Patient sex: M
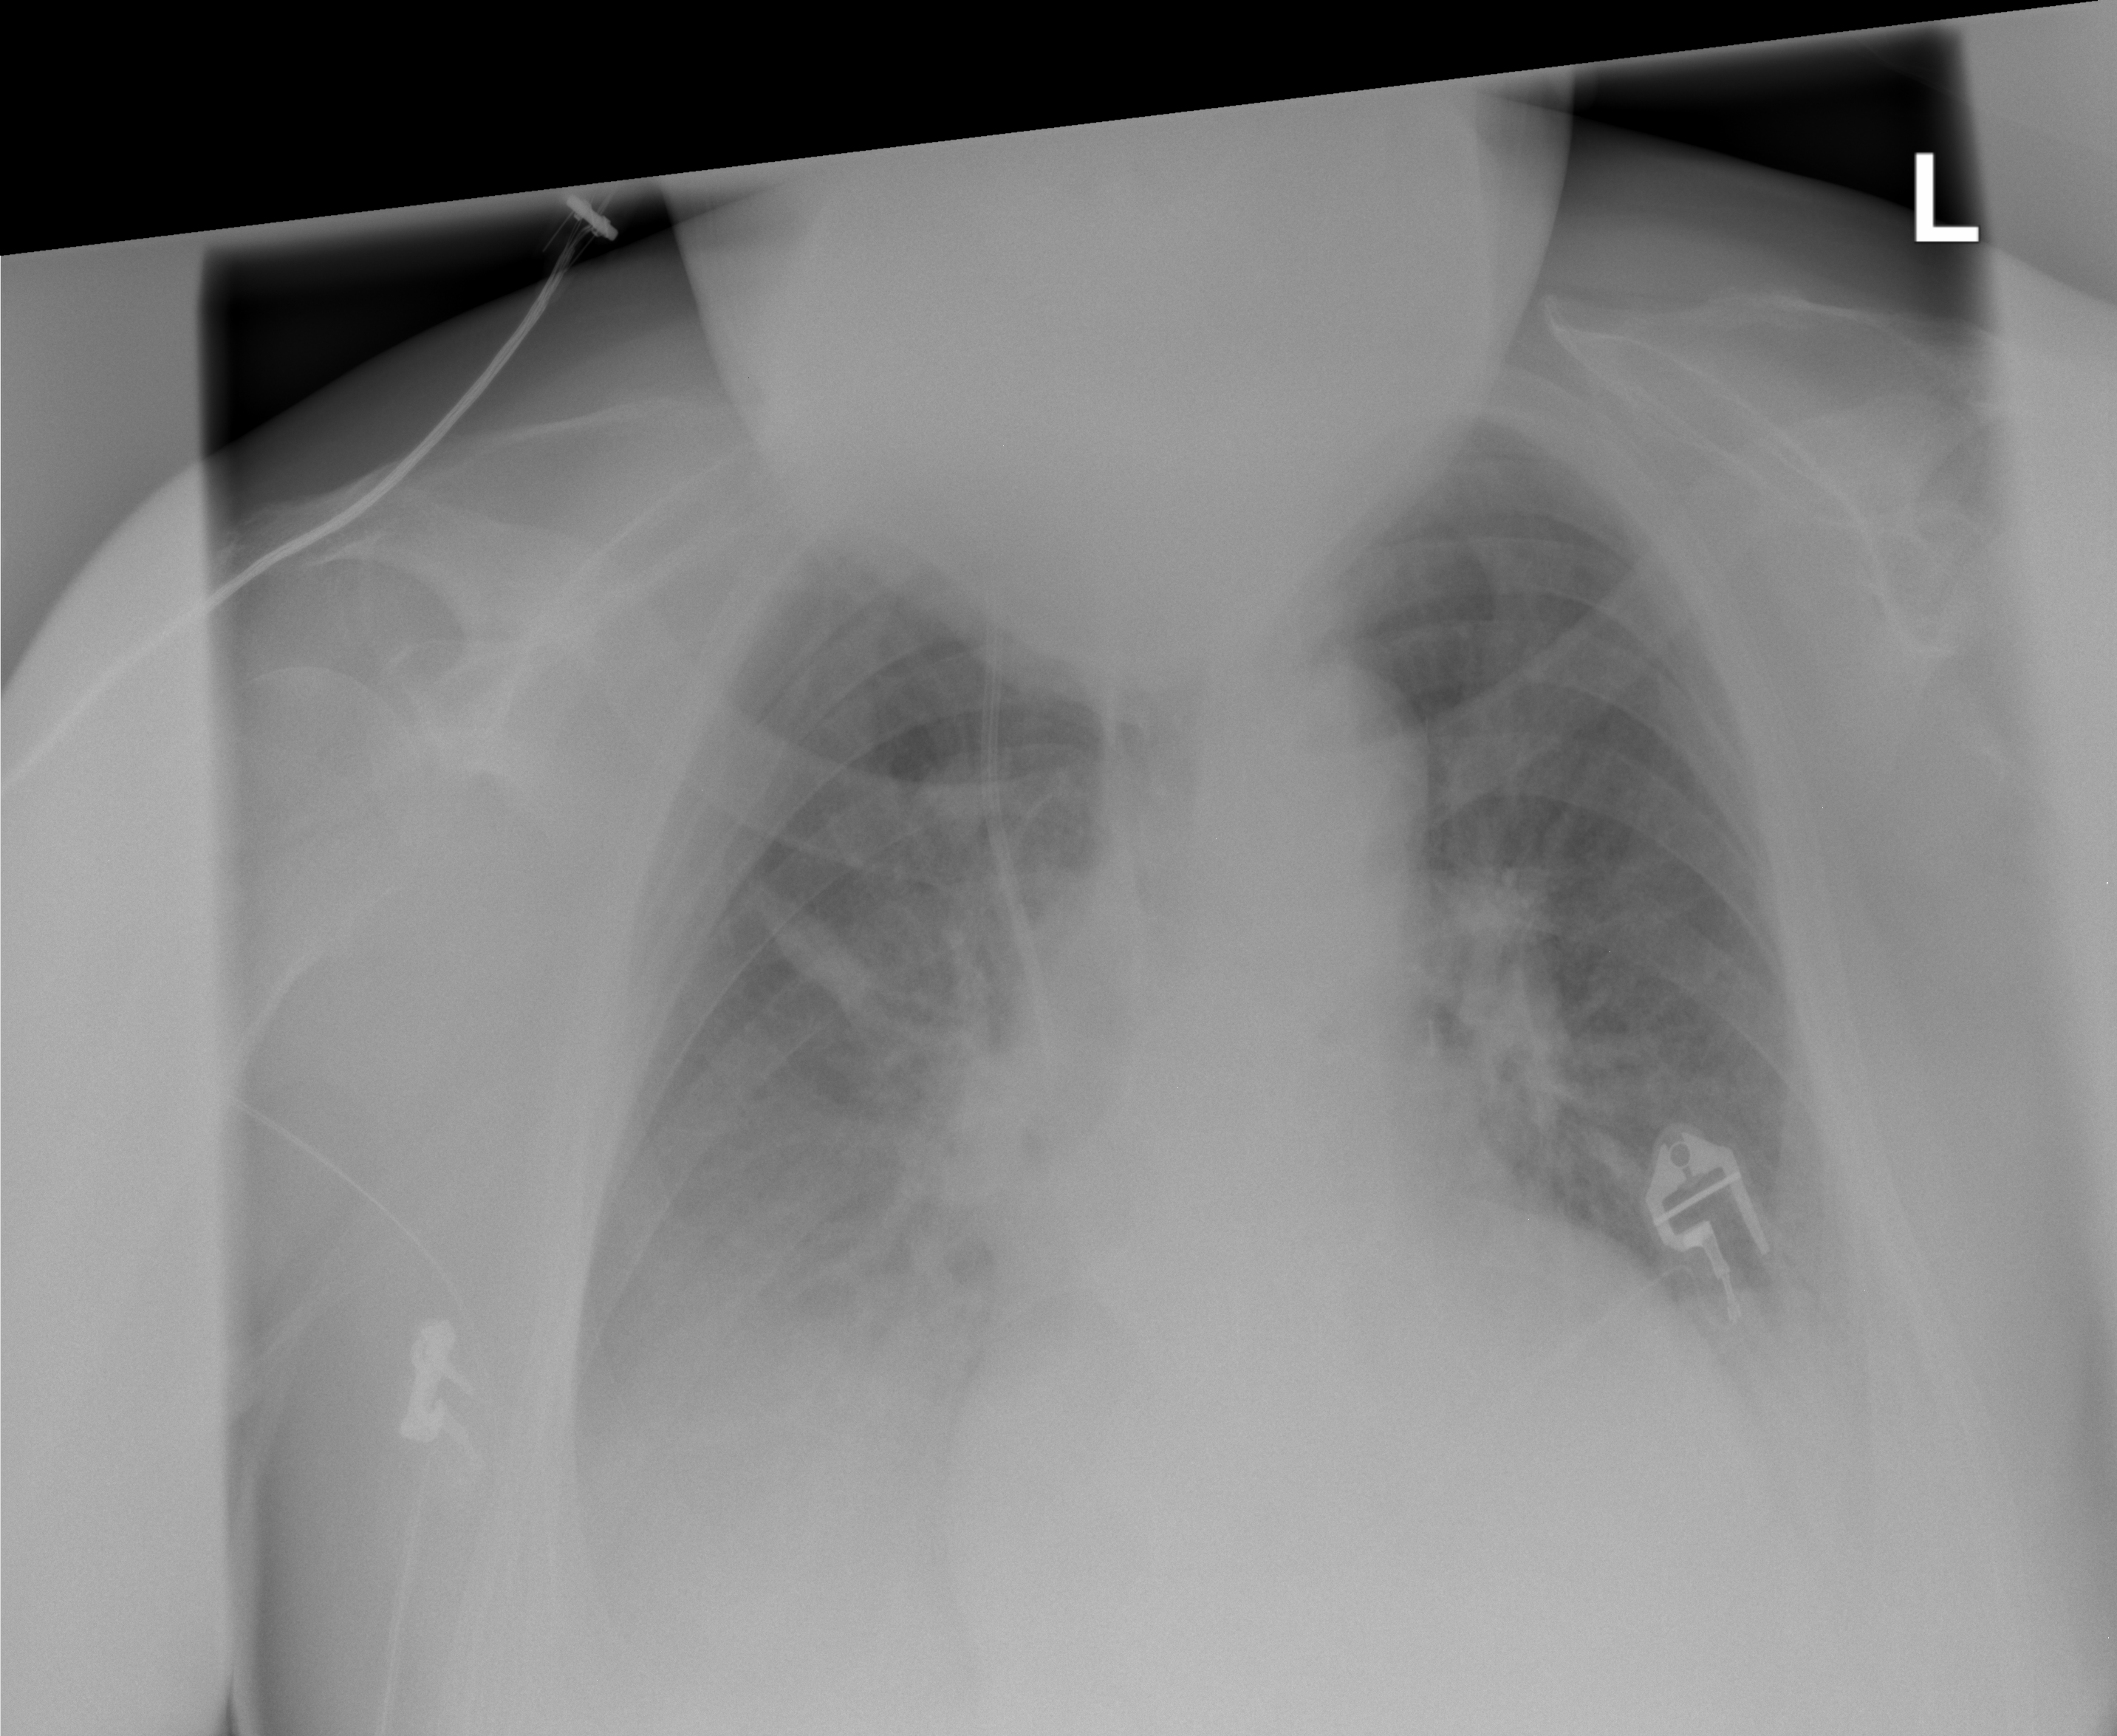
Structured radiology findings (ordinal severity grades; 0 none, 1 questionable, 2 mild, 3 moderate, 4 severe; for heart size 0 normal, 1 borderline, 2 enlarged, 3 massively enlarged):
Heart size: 1
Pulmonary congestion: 1
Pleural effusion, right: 3
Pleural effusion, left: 3
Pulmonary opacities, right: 2
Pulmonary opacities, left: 2
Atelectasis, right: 2
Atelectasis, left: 2